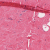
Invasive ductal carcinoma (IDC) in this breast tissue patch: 0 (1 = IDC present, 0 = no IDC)